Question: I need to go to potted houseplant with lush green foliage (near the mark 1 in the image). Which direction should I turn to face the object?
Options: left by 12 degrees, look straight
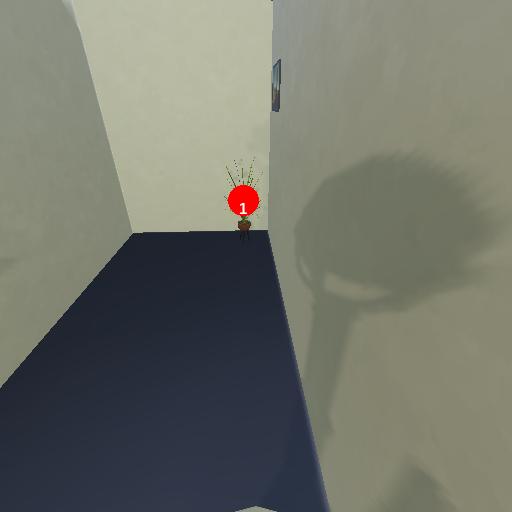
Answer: left by 12 degrees